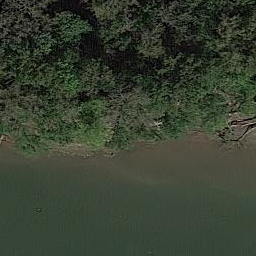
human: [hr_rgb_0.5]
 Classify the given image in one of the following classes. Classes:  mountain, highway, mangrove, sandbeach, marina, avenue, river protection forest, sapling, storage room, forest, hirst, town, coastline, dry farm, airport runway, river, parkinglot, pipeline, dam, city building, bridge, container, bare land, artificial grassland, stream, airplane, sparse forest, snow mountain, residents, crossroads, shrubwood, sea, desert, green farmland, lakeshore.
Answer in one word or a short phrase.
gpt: river protection forest